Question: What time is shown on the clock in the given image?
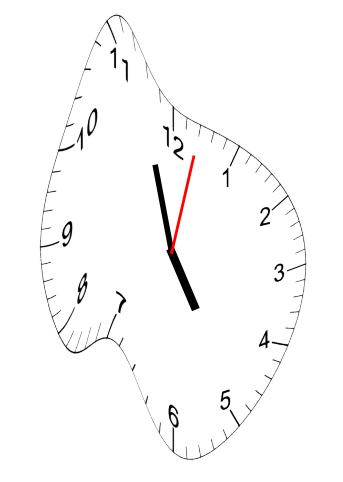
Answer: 04:57:02